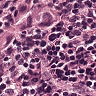
Metastatic tissue present: yes